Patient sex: M
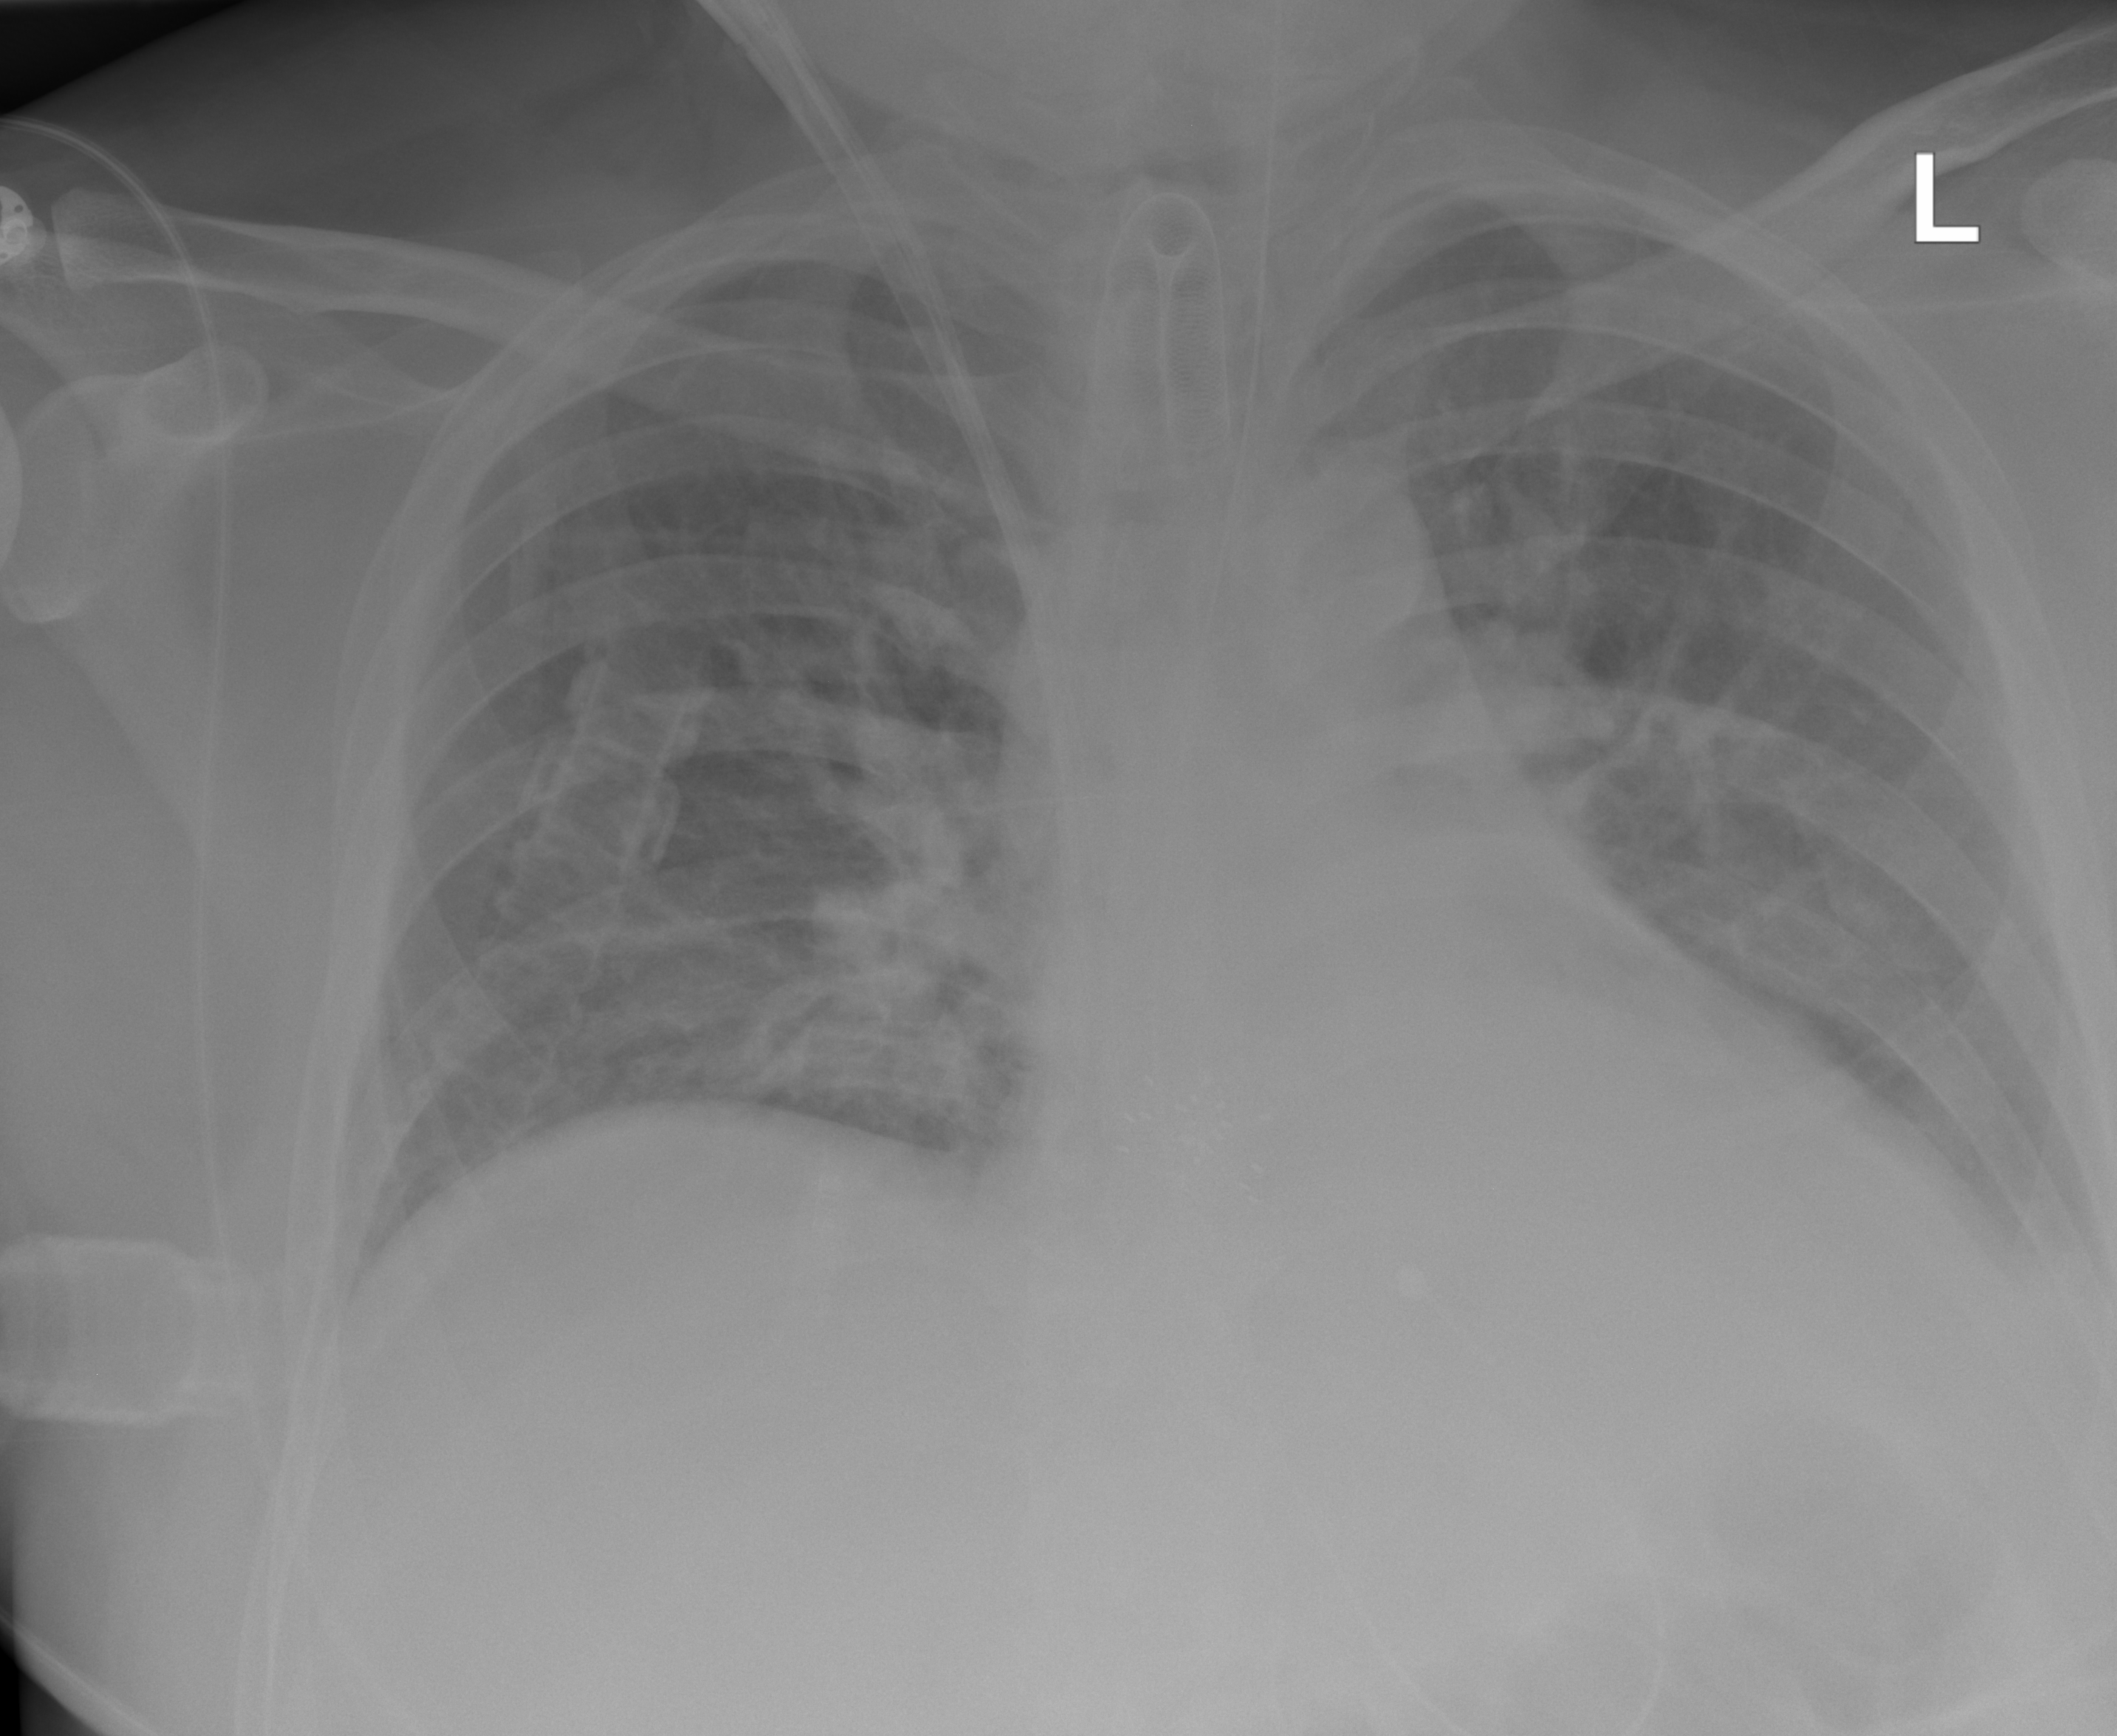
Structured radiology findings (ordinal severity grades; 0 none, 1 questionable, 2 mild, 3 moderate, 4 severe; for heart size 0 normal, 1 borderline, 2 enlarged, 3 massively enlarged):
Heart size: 1
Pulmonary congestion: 2
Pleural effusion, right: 0
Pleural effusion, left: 1
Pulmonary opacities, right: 0
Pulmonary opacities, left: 2
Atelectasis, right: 0
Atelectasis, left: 1